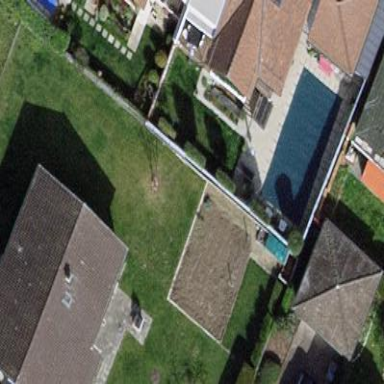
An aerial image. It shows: Garden enclosed by fence.